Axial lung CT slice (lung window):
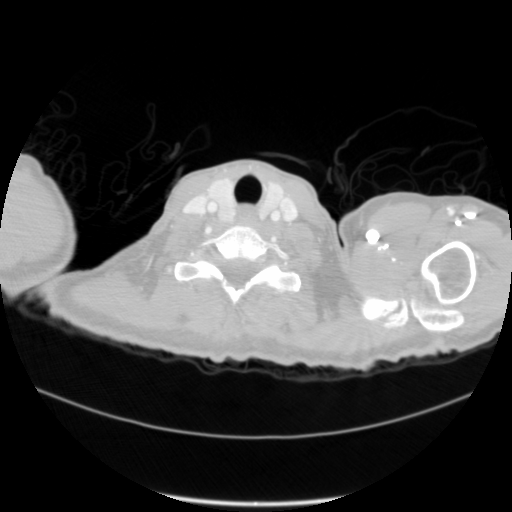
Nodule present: no